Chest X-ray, PA view. Patient: 68 years old, sex F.
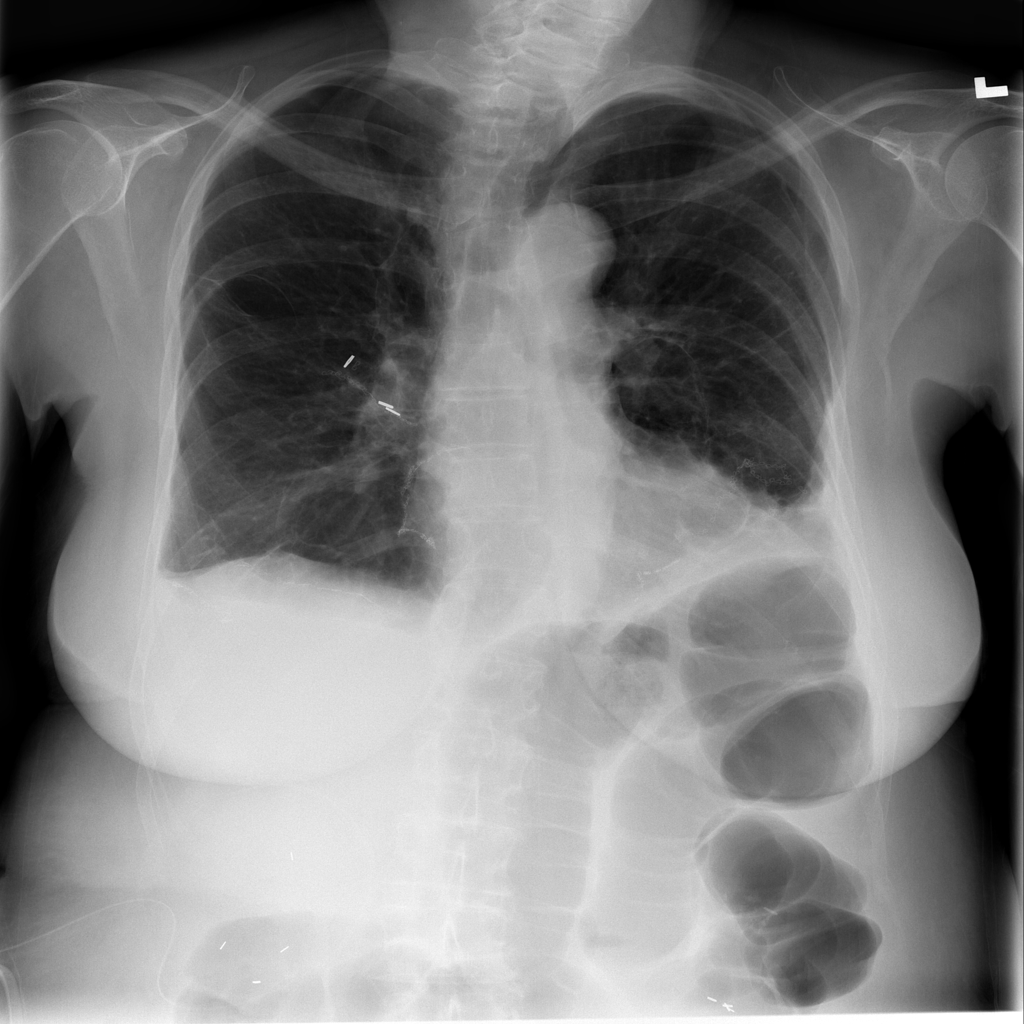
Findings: Effusion